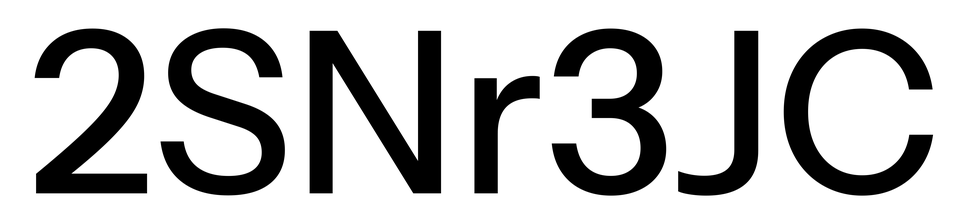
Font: InstrumentSans_Medium